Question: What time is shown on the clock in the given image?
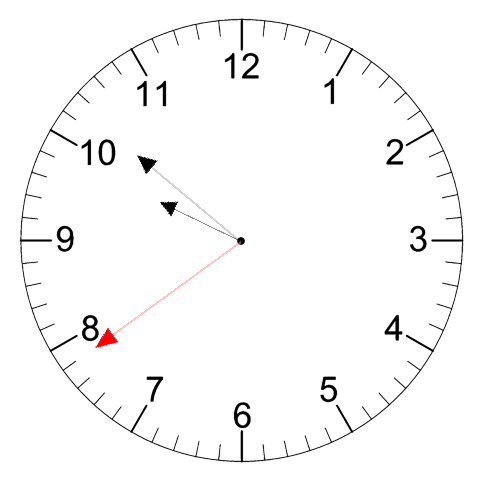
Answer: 09:51:39